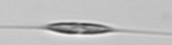
Label: Cylindrotheca